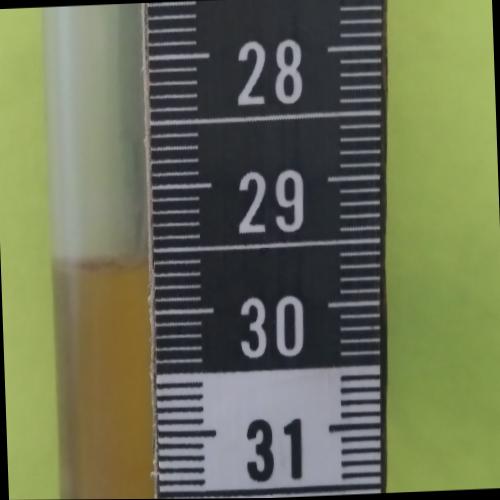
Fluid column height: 29.6 cm